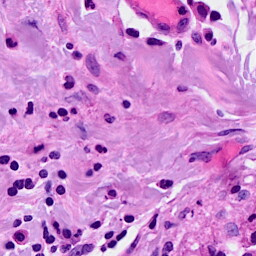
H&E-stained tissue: Breast